Question: This is the screen shot of my application.

I have more than 70000 records in my db ,There is a chance for the end user to reenter the same data stored in db,Title is the unique field in my application .so i want to restrict the duplicate values of title on blur action.
For Example I have tested array of values with the input value of title like this
'''
<script>
function myFunction()
{
var names = <?php json_encode($test); ?>;
var x=document.getElementById("title").value;
for (i=0; i < names.length; i++)
{
if (x == names[i])
{
alert("Duplicates Found");
}
}
}
</script>
$test = array("title1","title2");
'''
But i cannot do this comparison with the db values,Any Help will be appreciated..Thanks in Advance..
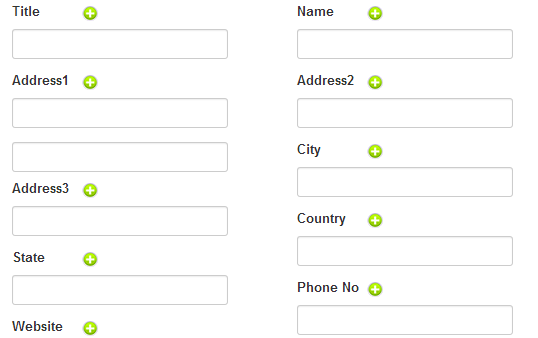
Answer: @MESSIAH i believe this guy using yii. mysql? really? its deprecated already.
'''
SELECT 1 FROM table WHERE field=$parameter
'''
This how unique check query must look like.
Dont use this ugly code please.
For example, this is how should look your form init:
'''
<?php $form = $this->beginWidget('CActiveForm', array(
'id' => 'feeds-form',
'enableClientValidation' => true,
'enableAjaxValidation' => true,
'clientOptions' => array(
'validateOnSubmit' => true,))); ?>
'''
In your controller use something like this:
'''
if(Yii::app()->request->isAjaxRequest)
{
$error=CActiveForm::validate($model);
if($error!='[]'){
echo $error;
Yii::app()->end();
$flag=false;
}
}
'''
It's perform ajax validation function in your case. You can add it to some new function or add at begining of your action.
To perform save use something like this:
'''
if(isset($_POST['Feeds'])&& ($_POST['ajax']!='feeds-form'))
//$model->save() or do whatever you want here
'''
If you need full control on your errors and so on use ajaxSubmitButton:
'''
<?php echo CHtml::ajaxSubmitButton($model->isNewRecord ? 'Create' : 'Save', Yii::app()->request->url, array(
'dataType' => 'json',
'type' => 'post',
'success' =>
'js:function (data) {
if(!$.isEmptyObject(data)) {
$.each(data, function(key, val) {//adding errors to error div wrapper here
$("#feeds-form #"+key+"_em_").text(val+" ");
$("#feeds-form #"+key+"_em_").parent(".error_wrapter").addClass("error");
$("#feeds-form #"+key+"_em_").css('display','block');
});
};
if(data.status=="success"){
hideAllMessages();
setTimeout(function(){
$('.'+'success_not').fadeOut(700);
},6000);
$('.'+'success_not').fadeIn({top:"0", left:"0"}, 700);
}
else {
hideAllMessages();
setTimeout(function(){$('.'+'fail').fadeOut(700);},6000);
$('.'+'fail').fadeIn({top:"0", left:"0"}, 700);
};
}',
), array(
'id' => 'feeds-form_submit_' . rand(1, 255), // Need a unique id or they start to conflict with more than one load.
));?>
'''
in your model you need to have rule for your title:
'''
public function rules()
{
return array(
array('title', 'unique'),
..............
);
}
'''
Now its done.
Here is tip if you dont understand something.
<URL>